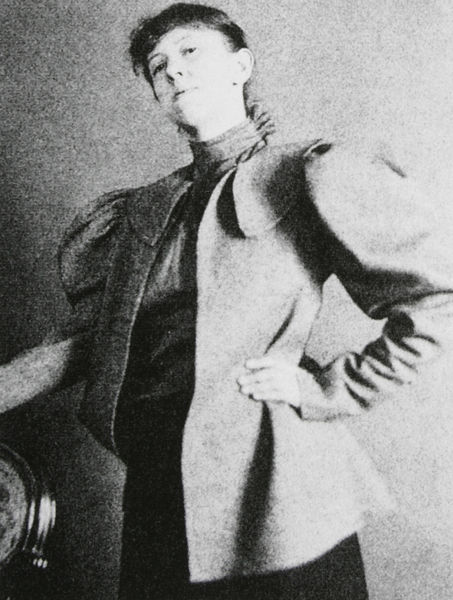
Titel: Marianne Werefkin
Institution: (Privatarchiv)
Schlagwörter: hand, kopf, schatten, weiß, frau, grau, haar, hintergrund, licht, ohr, schwarz, stirn, stuhl, blick, rock, hose, jacke, arm, bluse, gesicht, kragen, ärmel, portrait, porträt, pose, kinn, poträt, puffärmel, schultern, taille, perspektive, falte, zopf, stuhllehne, uhr, geneigt, foto, fotografie, photographie, schwarzweiss, dreiviertel, seite, photo, sschwarz, hüfte, jakett, rollkragen, fotographie, selbstbewusst, geicht, grobkörnig, herab, ktagen, handhaltung, steuer, von unten, herausfordernd, gestemmt, in die hüfte gestützt